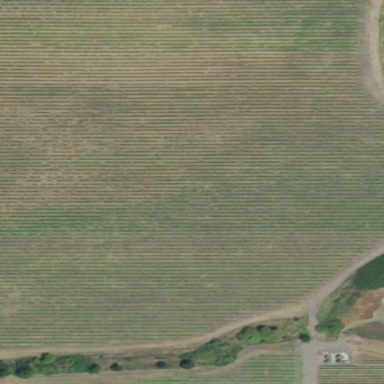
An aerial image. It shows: Vineyard growing wine grapes.